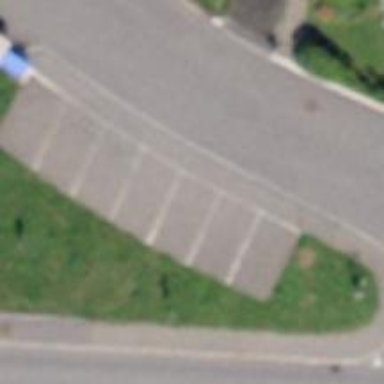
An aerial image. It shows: Parking area.